Brain MRI, t2w sequence, axial 2D slice.
Patient: age 29, sex M, weight 90 kg, height 1.9 m
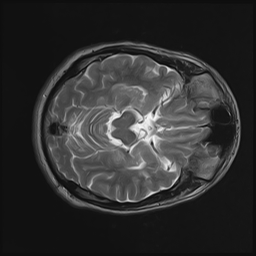